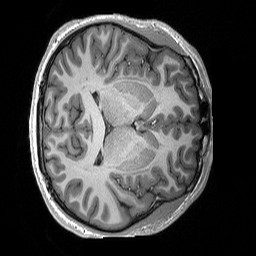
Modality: T1w
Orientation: axial
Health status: ill
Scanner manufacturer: siemens
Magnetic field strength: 3 T
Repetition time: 2.3 s
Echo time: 0.00226 s